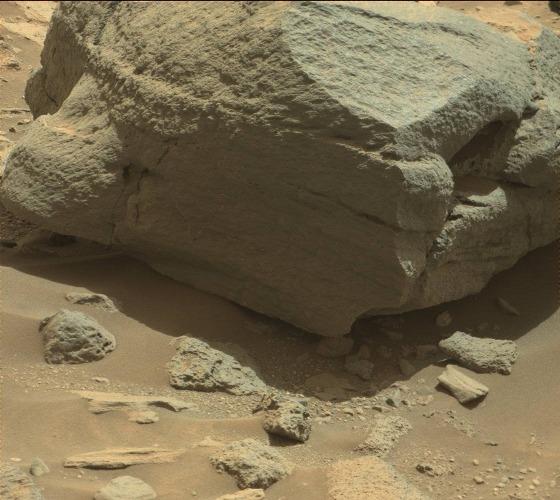
Terrain classes present: Bedrock, Gravel / Sand / Soil, Rock, Shadow